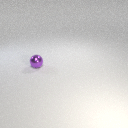
small purple metal sphere